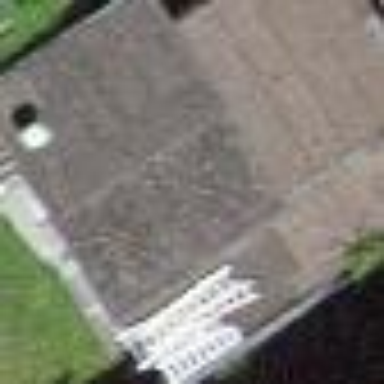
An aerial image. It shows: Shed building.